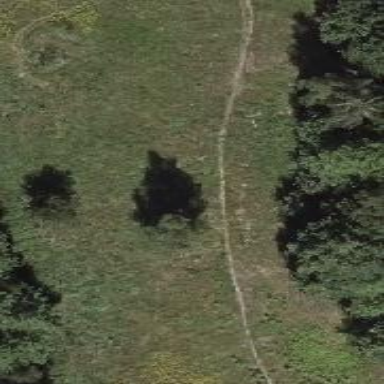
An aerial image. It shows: Ground path.